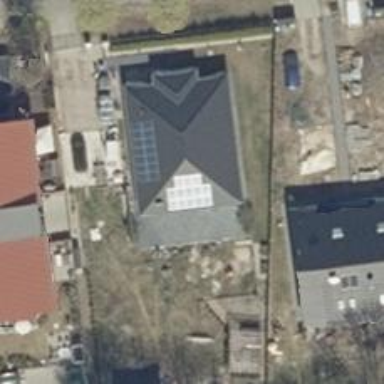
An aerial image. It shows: Solar power generator using photovoltaic panels.